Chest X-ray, AP view. Patient: 49 years old, sex F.
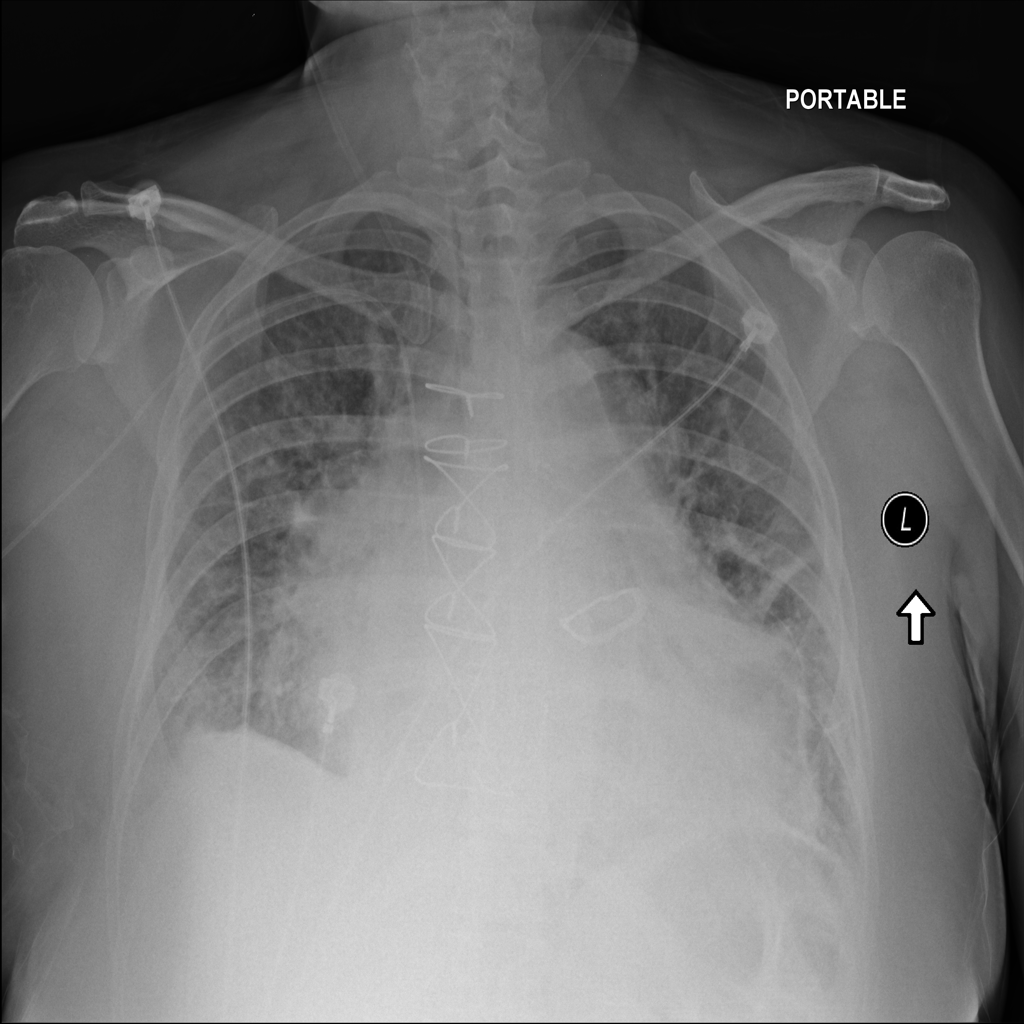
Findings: Cardiomegaly, Edema, Infiltration, Nodule